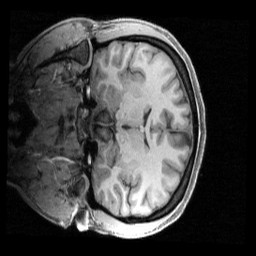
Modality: T1w
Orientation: coronal
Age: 28
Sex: female
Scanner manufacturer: siemens
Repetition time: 2.4 s
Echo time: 0.00231 s